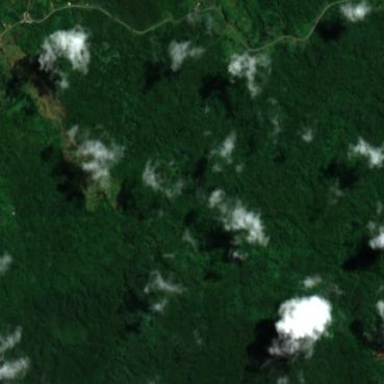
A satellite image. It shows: Forest area.